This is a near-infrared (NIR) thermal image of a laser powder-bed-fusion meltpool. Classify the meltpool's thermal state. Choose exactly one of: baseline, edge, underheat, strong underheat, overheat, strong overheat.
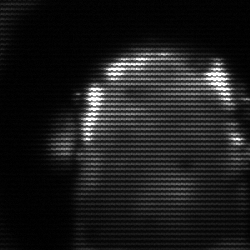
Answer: baseline